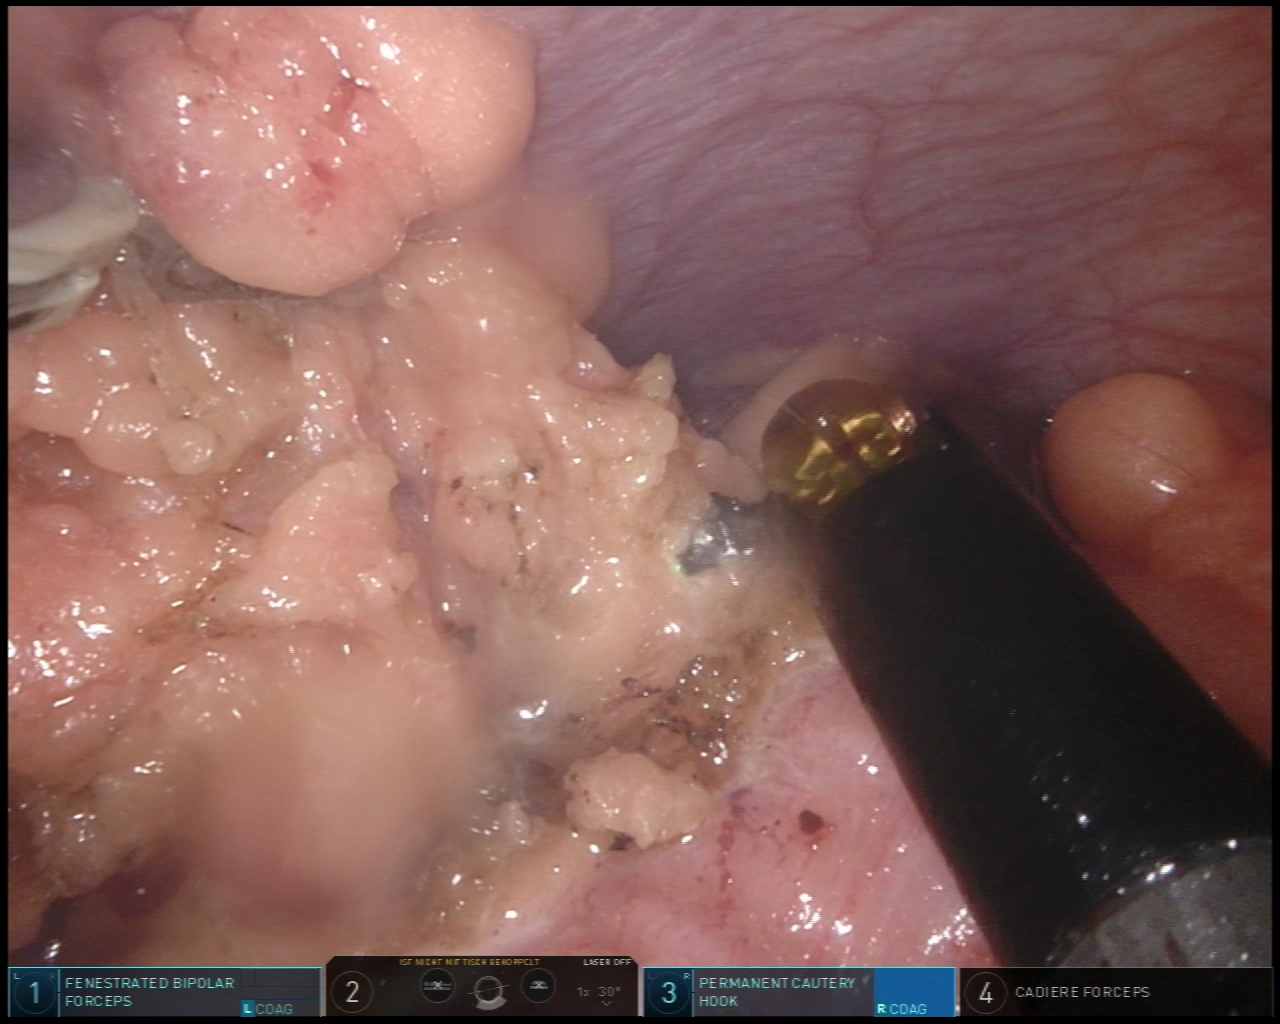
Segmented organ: colon
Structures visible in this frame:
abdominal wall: yes
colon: yes
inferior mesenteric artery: no
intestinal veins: no
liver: no
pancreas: no
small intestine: no
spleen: yes
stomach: no
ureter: no
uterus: no
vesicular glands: no